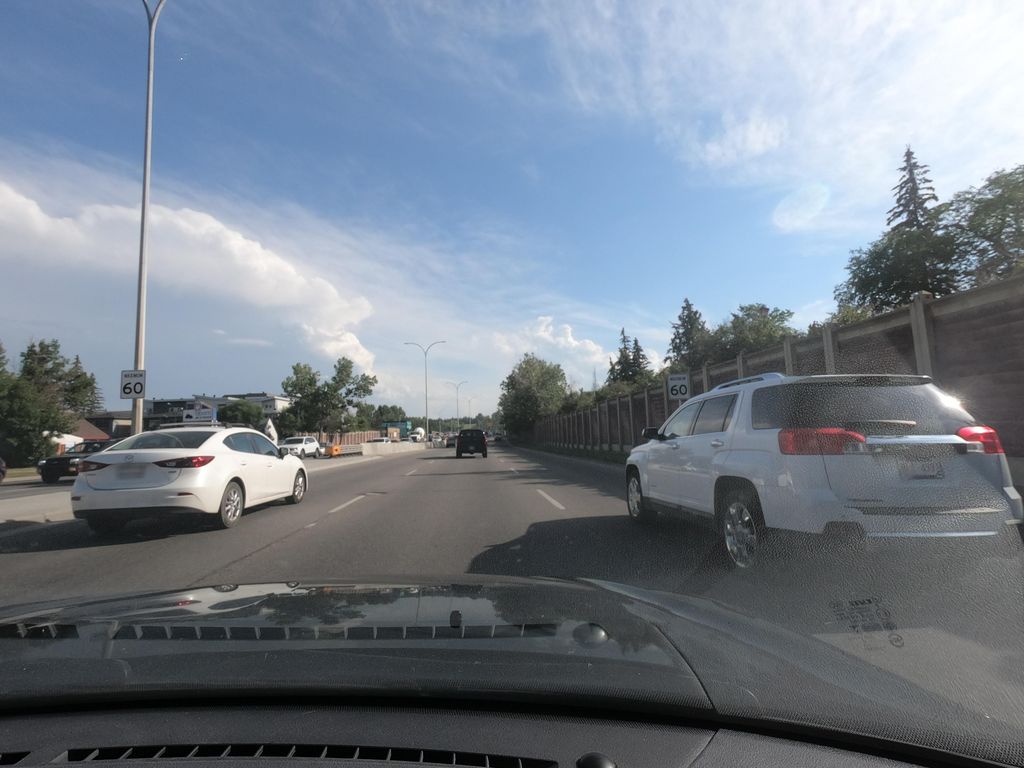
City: calgary